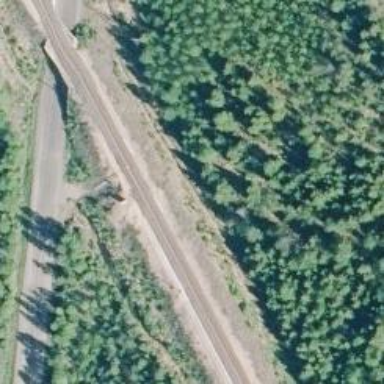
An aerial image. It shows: Railway track with continuous electrified contact line.